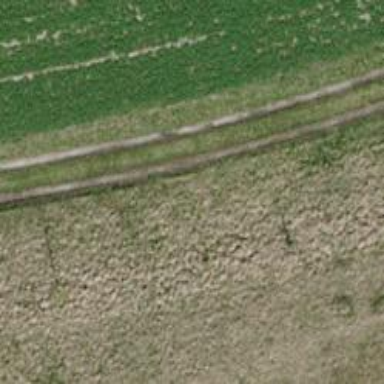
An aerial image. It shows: Track with grade5 tracktype.